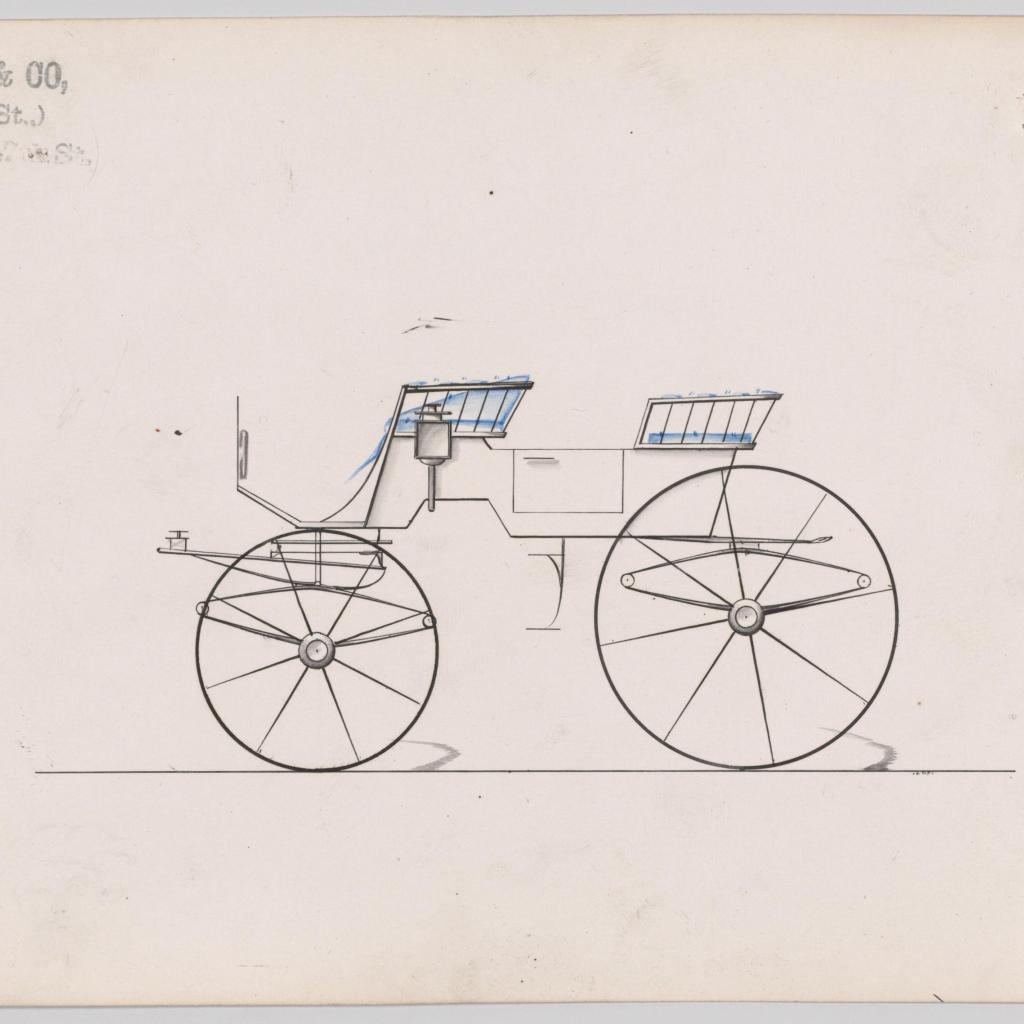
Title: Design for 4 seat Phaeton, no top, no. 3206a
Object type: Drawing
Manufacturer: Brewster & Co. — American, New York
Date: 1876
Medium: Pen and black ink, watercolor and gouache
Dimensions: Sheet: 6 3/16 x 8 15/16 in. (15.7 x 22.7 cm)
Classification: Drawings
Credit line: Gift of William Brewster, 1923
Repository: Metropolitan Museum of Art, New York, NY